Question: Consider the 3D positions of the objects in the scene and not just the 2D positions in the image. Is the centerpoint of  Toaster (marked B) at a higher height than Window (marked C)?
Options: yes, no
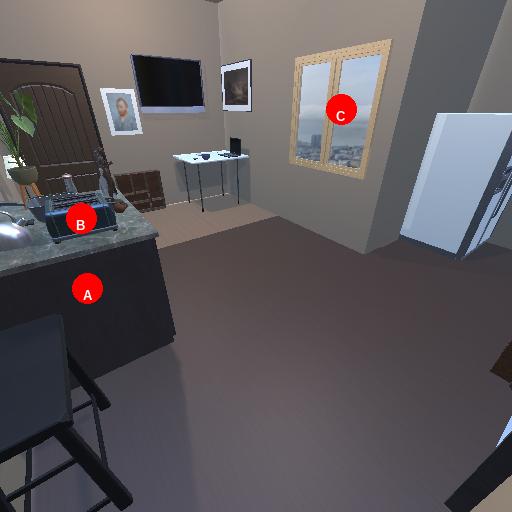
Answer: yes